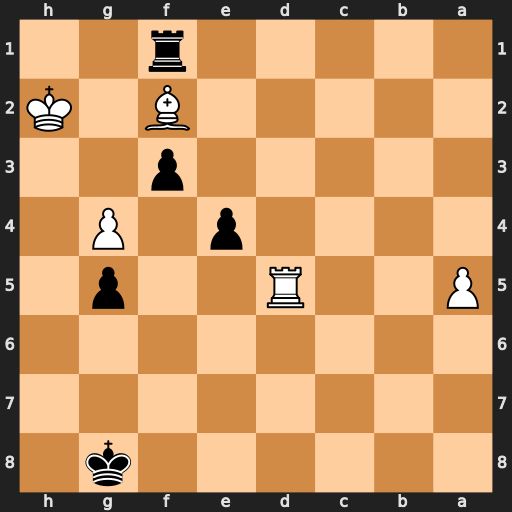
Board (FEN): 6k1/8/8/P2R2p1/4p1P1/5p2/5B1K/5r2
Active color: b
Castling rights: -
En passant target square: -
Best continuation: Rxf2+ Kh3 e3 Re5 Re2